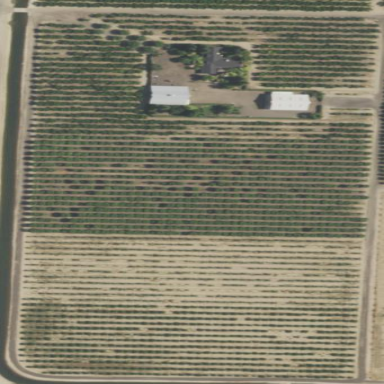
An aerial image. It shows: Orchard.